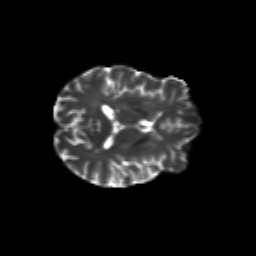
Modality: T2w
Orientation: axial
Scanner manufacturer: siemens
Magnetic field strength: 3 T
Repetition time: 9.2 s
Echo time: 0.084 s